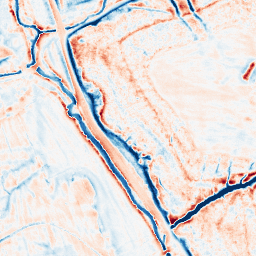
Category: edge_preserving
Decomposition family: guided
Decomposition parameters: radius: 4
eps: 0.01
Upsampling method: lanczos
Upsampling parameters: scale: 2
Upsampling scale: 2